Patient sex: F
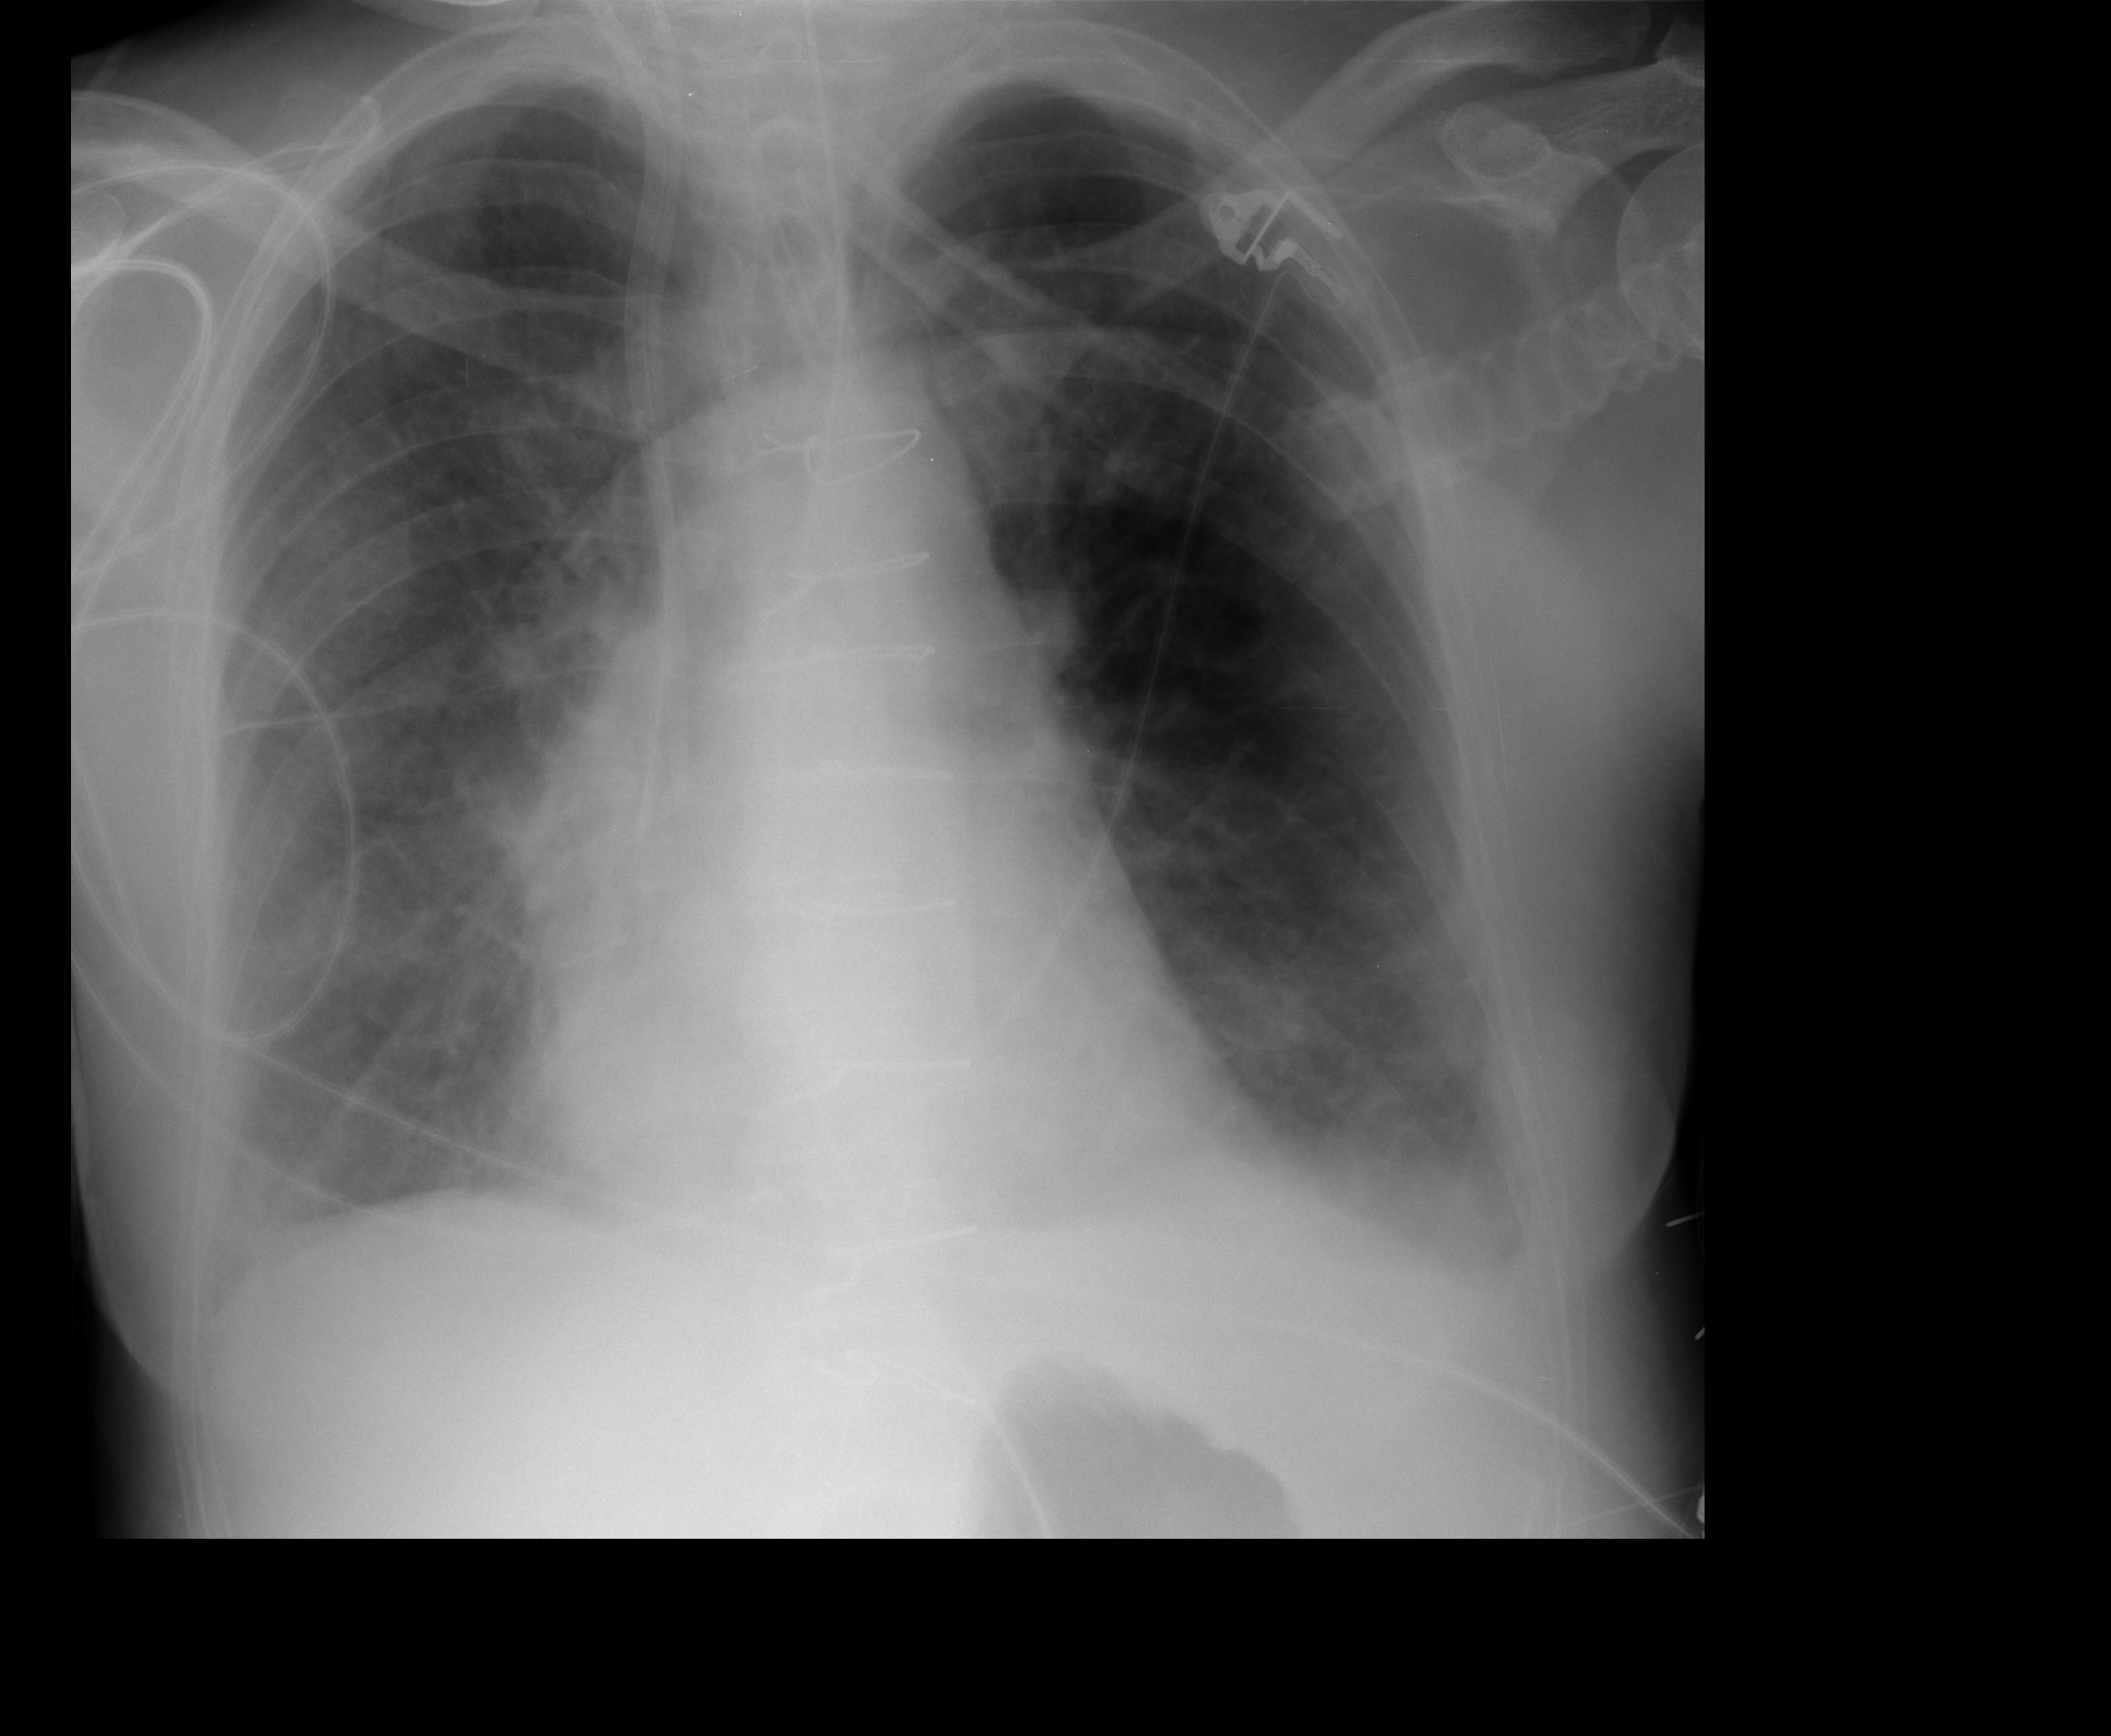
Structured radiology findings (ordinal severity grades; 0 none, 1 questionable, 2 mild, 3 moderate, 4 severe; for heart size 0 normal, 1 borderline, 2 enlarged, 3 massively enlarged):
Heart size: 0
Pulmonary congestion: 1
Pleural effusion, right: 1
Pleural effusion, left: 2
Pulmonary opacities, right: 2
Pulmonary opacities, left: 1
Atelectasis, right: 2
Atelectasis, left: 2